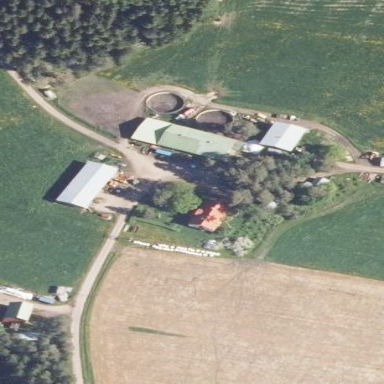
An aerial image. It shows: Farmyard area.